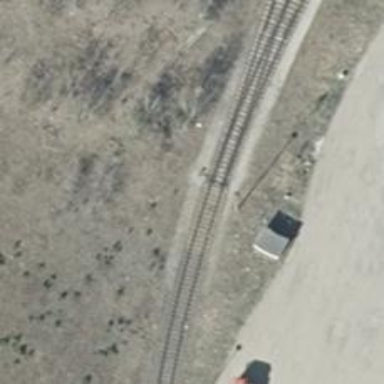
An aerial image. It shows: Railway switch.